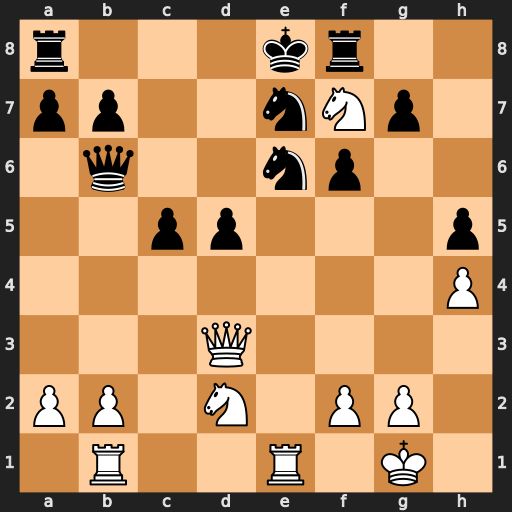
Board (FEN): r3kr2/pp2nNp1/1q2np2/2pp3p/7P/3Q4/PP1N1PP1/1R2R1K1
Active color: w
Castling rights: q
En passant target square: -
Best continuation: Nc4 dxc4 Nd6+ Kd7 Nxc4+